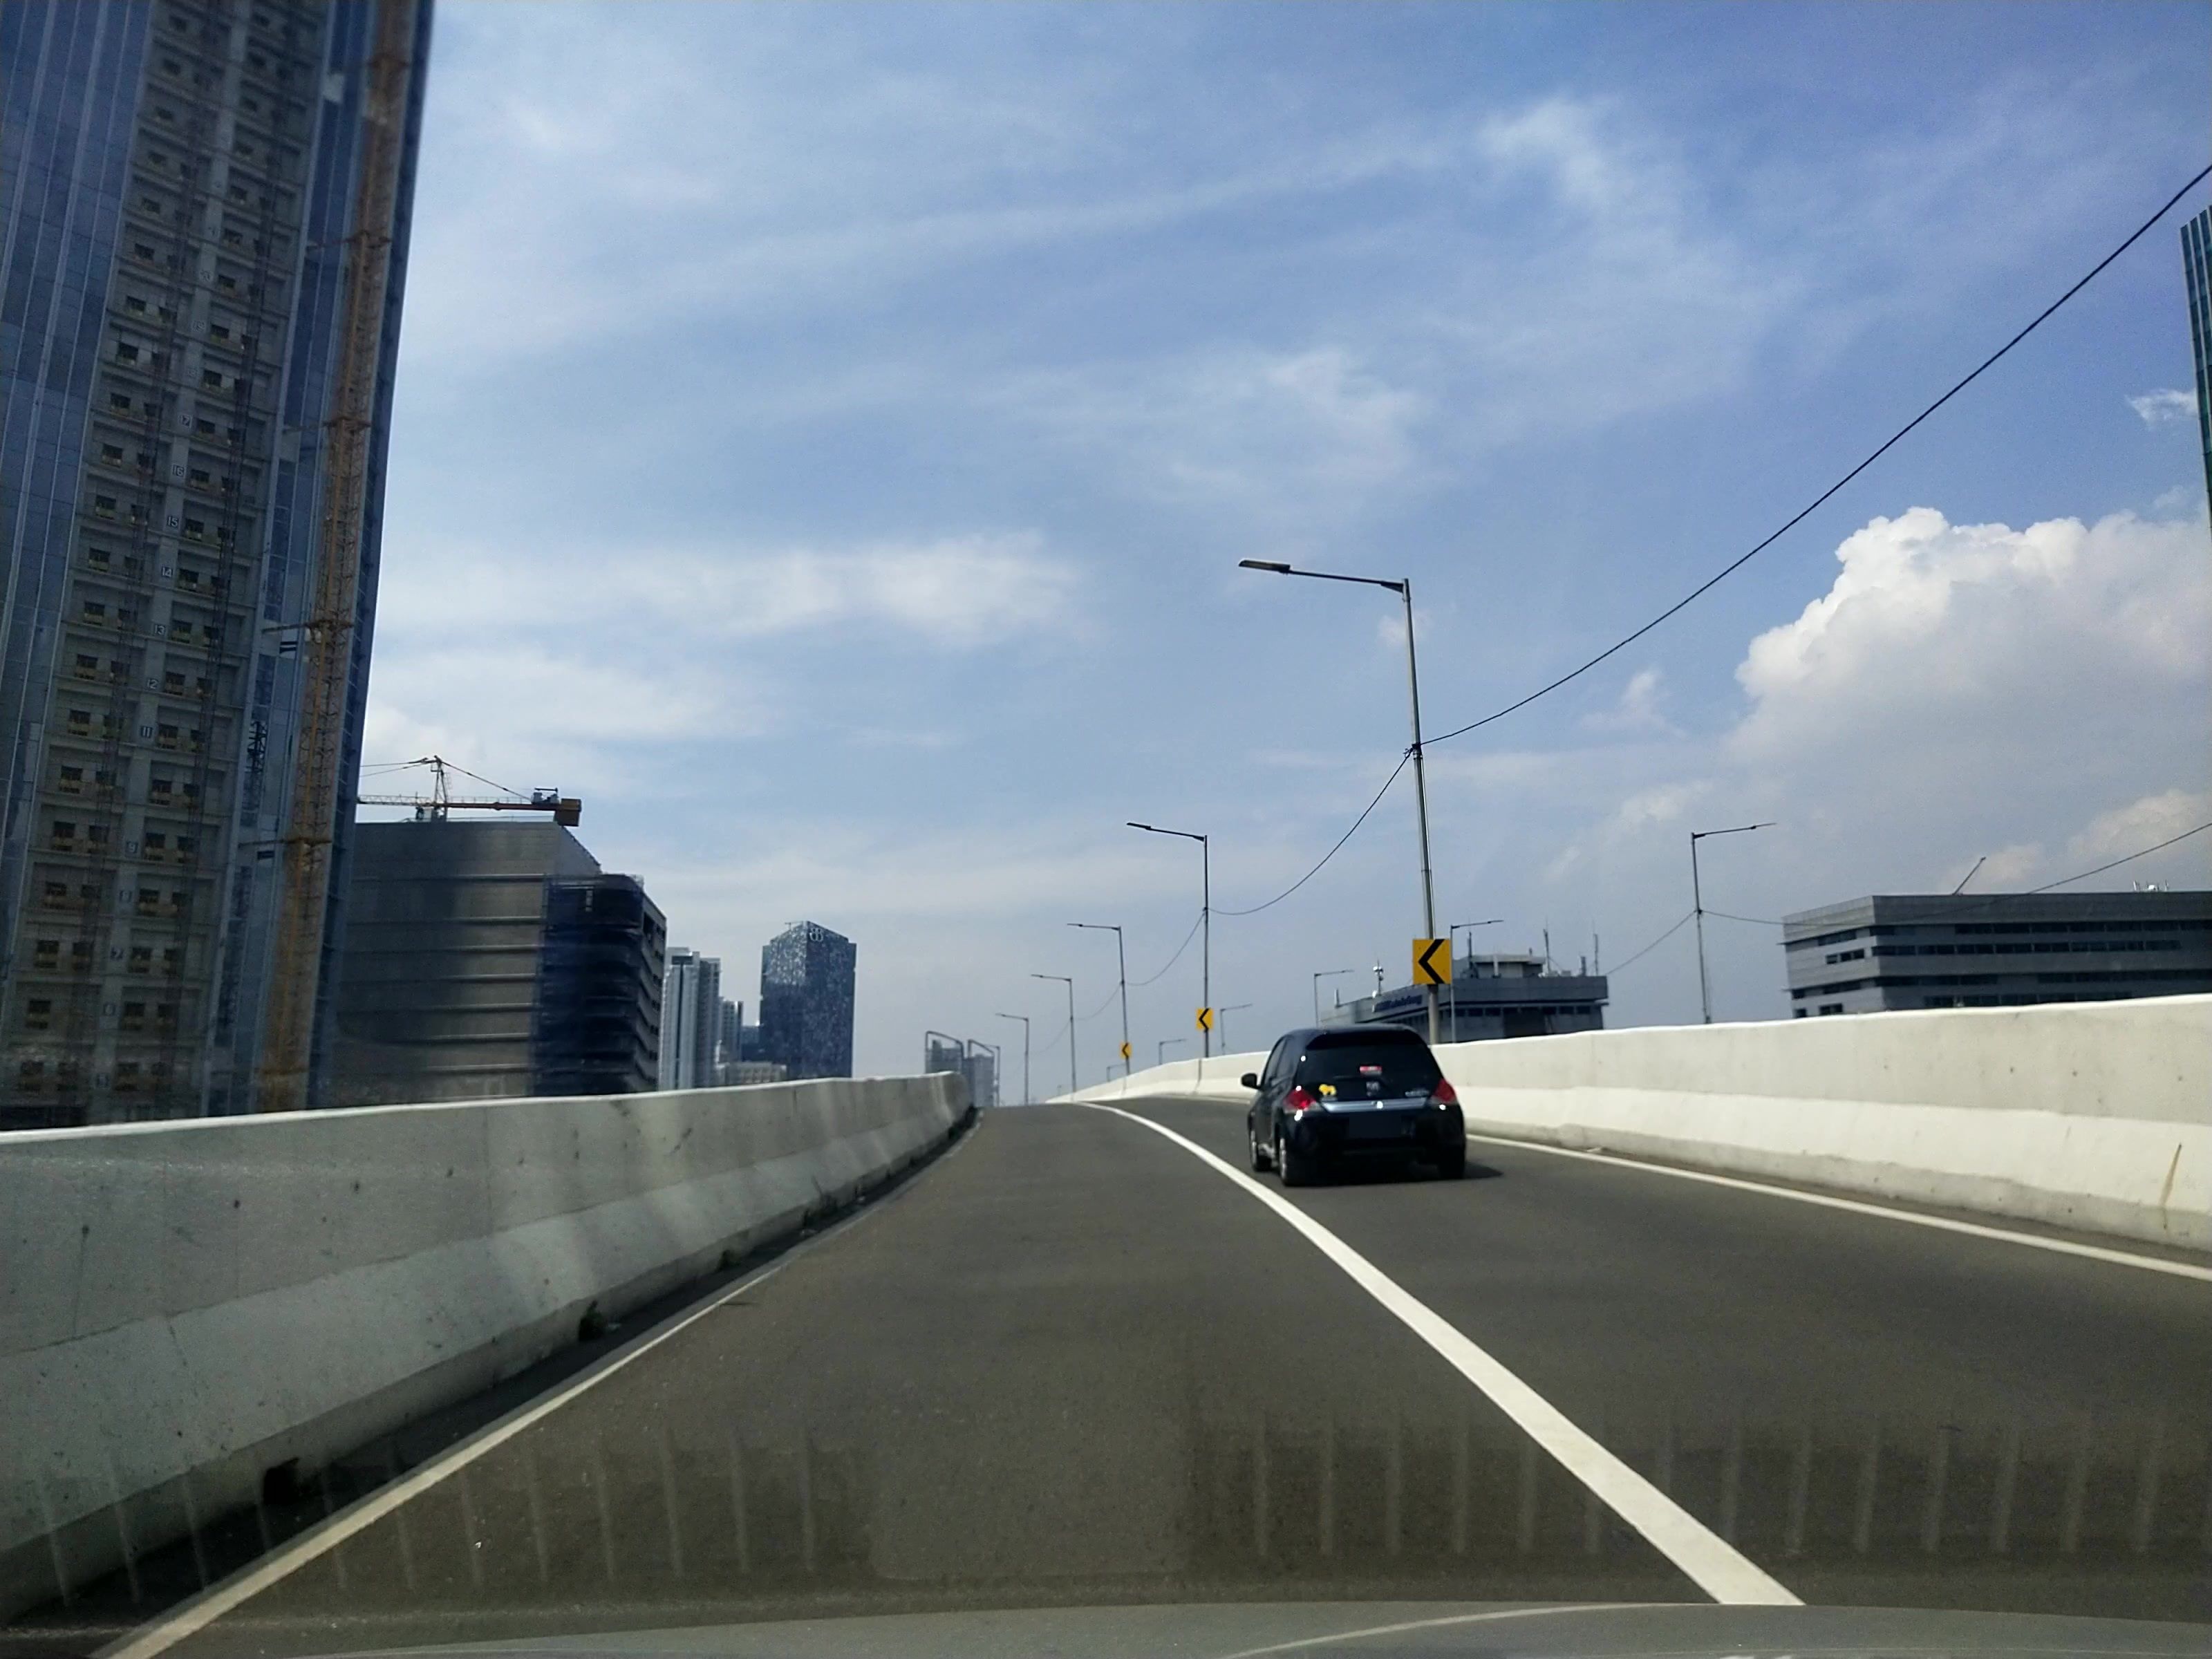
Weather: cloudy
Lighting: day
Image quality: good
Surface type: driving surface
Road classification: primary
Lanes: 2
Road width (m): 10
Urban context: urban centre
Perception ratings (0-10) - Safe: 5.45, Lively: 4.36, Beautiful: 0.73, Boring: 4.87, Depressing: 5.42, Wealthy: 2.59